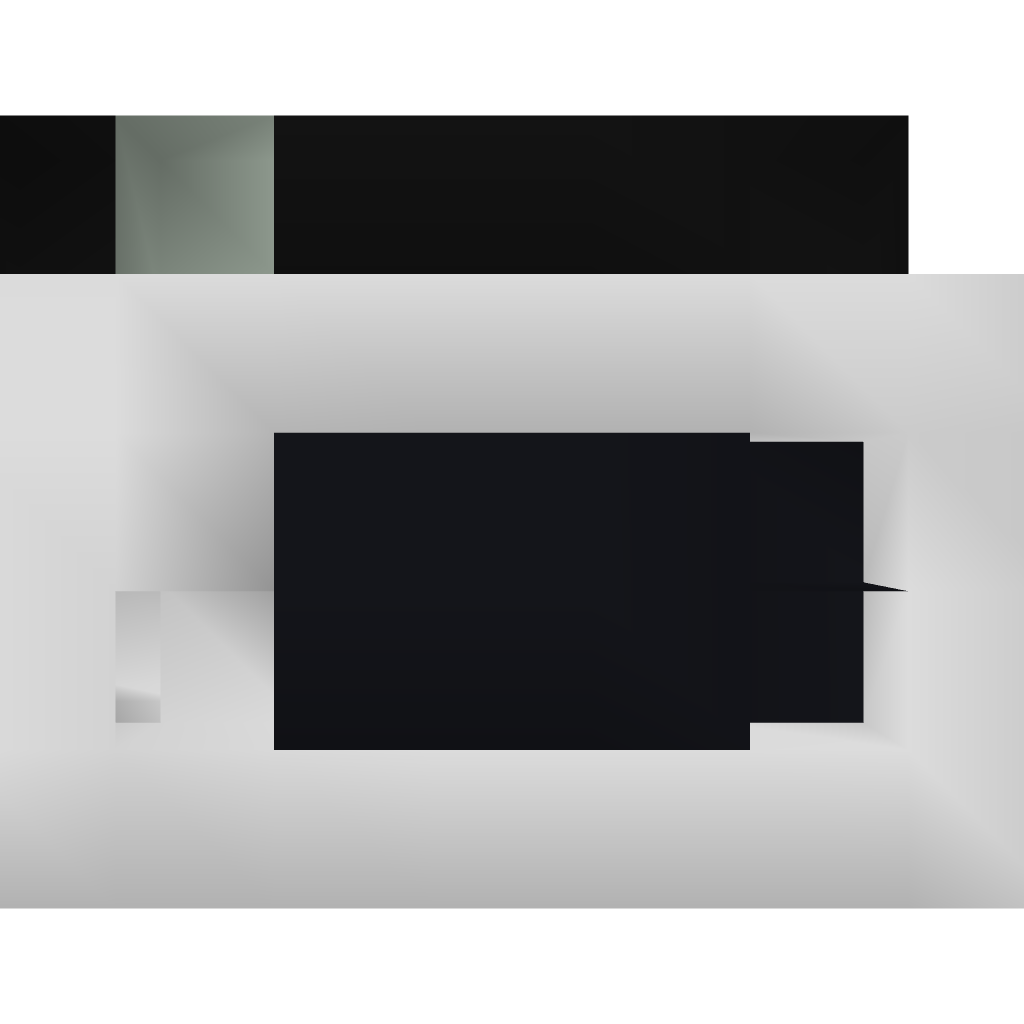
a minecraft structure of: small redstone tv 4 a house